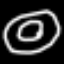
Label: donut